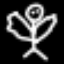
Label: angel